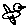
Label: bird